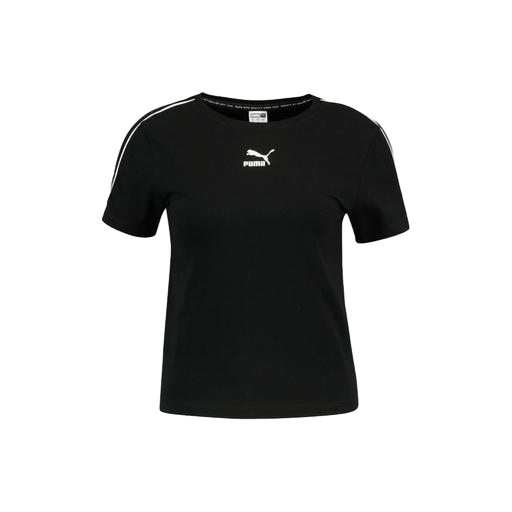
mid t-shirt, slim crew tee, women's tee, white background